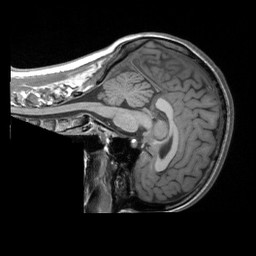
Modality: T1w
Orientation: sagittal
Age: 20
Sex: female